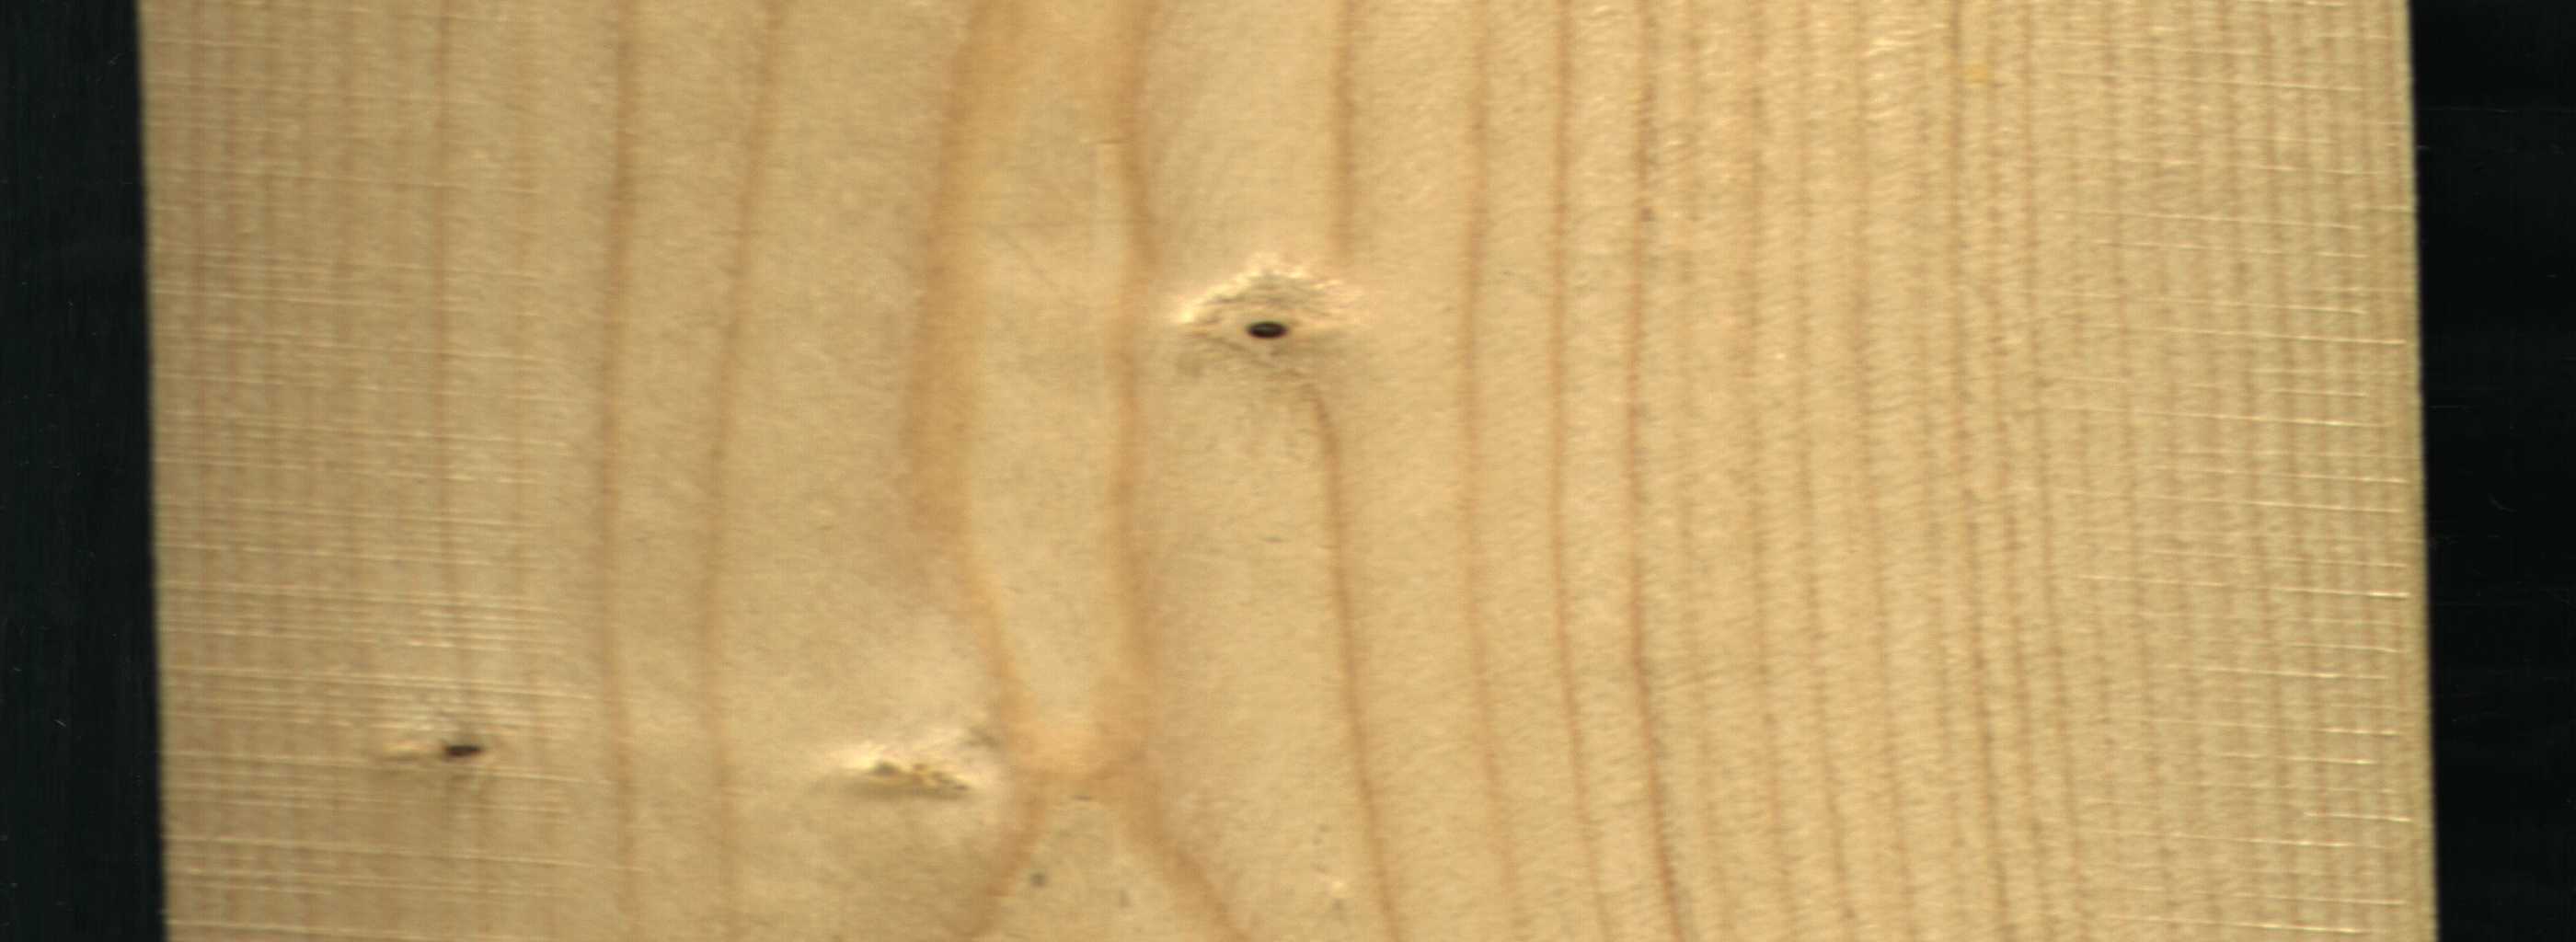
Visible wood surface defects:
Dead_Knot
Live_Knot